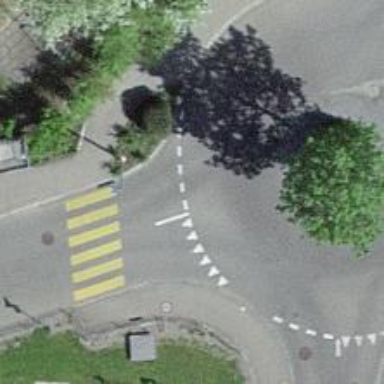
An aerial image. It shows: Residential road that intersects with roundabout.